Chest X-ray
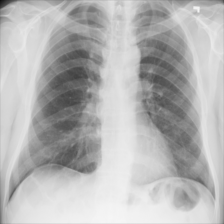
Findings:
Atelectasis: negative
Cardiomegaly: negative
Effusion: negative
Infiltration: negative
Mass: negative
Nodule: negative
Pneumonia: negative
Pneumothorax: negative
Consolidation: negative
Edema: negative
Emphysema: negative
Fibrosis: negative
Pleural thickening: negative
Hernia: negative